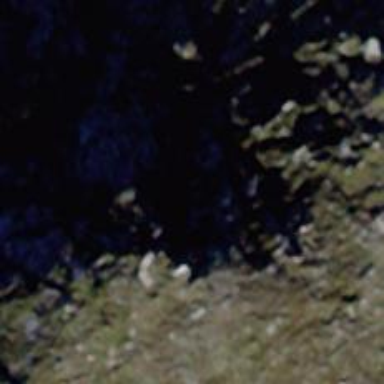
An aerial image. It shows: Cliff in nature.